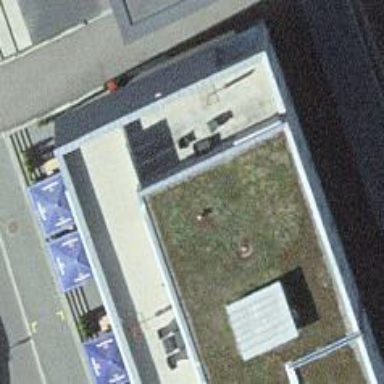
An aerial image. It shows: Restaurant.